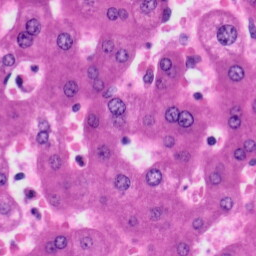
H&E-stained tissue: Liver